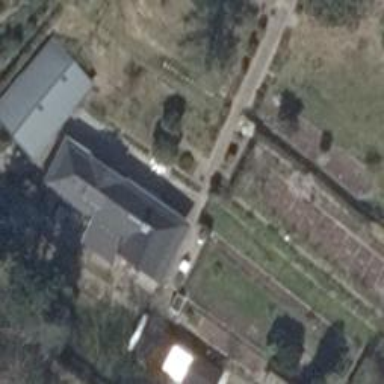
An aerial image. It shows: Detached building with hipped roof.